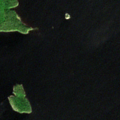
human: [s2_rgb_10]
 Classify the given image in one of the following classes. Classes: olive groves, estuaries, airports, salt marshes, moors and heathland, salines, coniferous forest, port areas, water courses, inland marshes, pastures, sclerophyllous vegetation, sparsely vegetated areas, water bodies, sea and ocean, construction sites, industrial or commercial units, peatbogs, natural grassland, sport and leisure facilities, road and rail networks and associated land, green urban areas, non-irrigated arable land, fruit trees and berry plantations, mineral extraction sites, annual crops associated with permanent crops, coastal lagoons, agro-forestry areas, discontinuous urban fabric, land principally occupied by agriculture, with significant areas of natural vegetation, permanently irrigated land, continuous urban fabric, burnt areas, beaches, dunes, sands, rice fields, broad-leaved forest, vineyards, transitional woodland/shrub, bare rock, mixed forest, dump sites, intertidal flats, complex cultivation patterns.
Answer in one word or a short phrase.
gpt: coniferous forest, water bodies